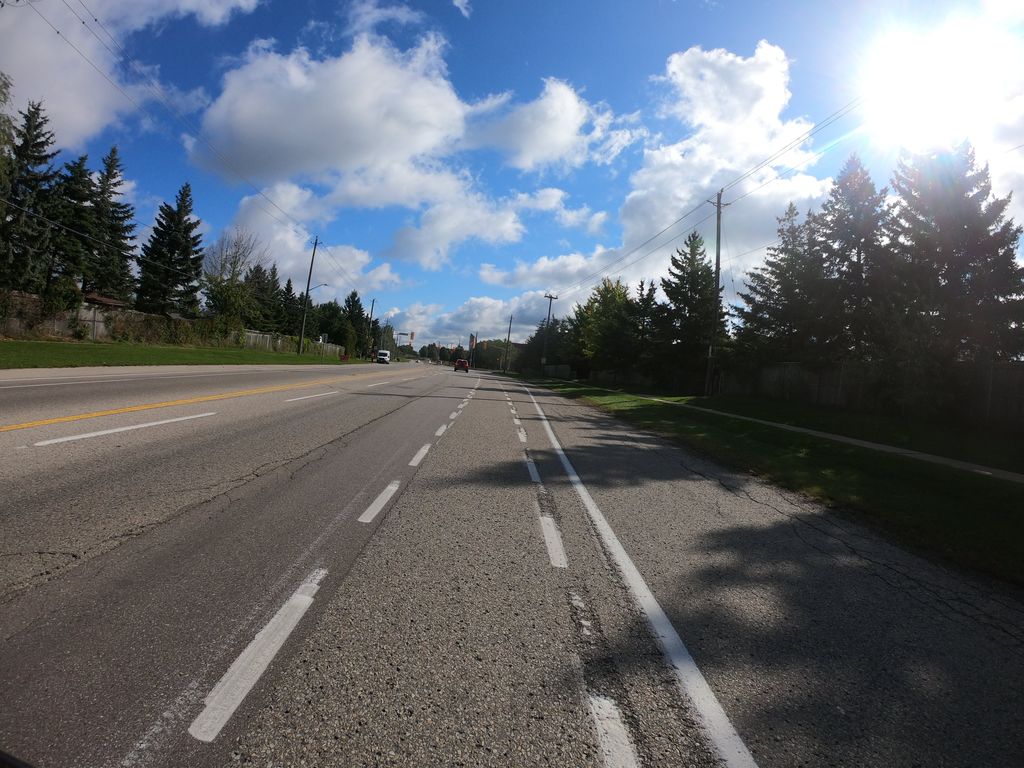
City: kitchener-waterloo